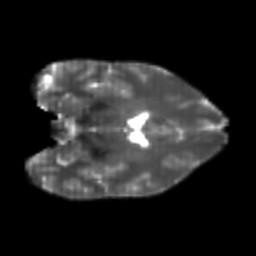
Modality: T2w
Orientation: coronal
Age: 23
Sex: female
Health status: healthy
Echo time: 0.074 s